Question: I try to learn VBA. This code:
'''
Dim i As Integer
Dim damage As String
i = 1
Do While 1
damage = CStr(Worksheets("charakters").Range("d14").Value)
you_min_damage = CInt(Left(damage, i))
If Right(i, 0) = "-" Then
Trim (you_min_damage)
Exit Do
End If
i = i + 1
Loop
'''
cause this problem (in 4 iteration):

In cell D14 I have "4 - 11". I want to separate first number nad change it to integer.
You_min_damage is integer.
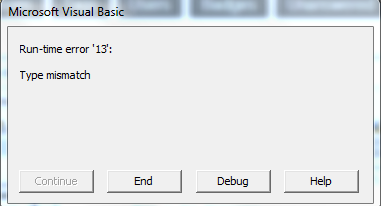
Answer: Try this one:
'''
Dim you_min_damage As Integer, you_max_damage As Integer
Dim arr
'store all values in array
arr = Split(Worksheets("charakters").Range("d14").Value, "-")
'get first value
you_min_damage = CInt(arr(0))
'get last value
you_max_damage = CInt(arr(UBound(arr)))
'''